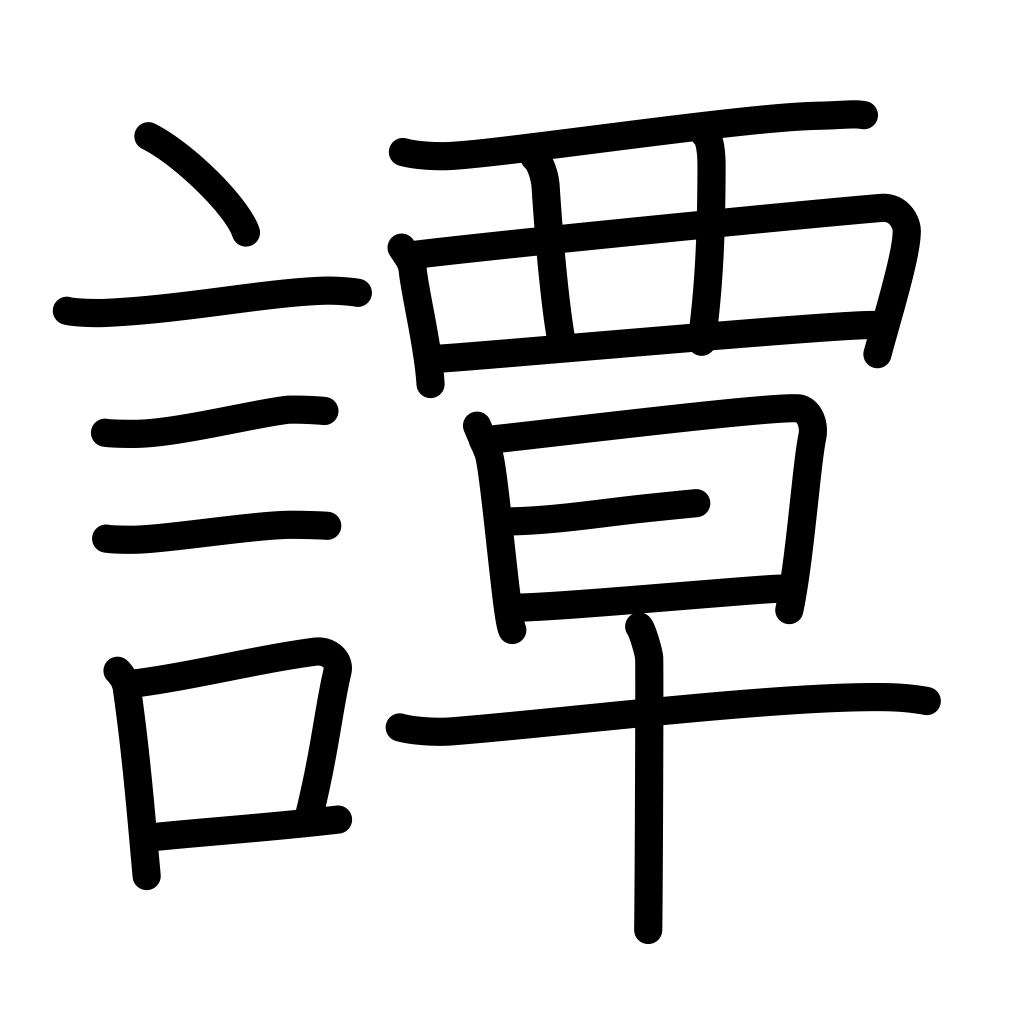
Meaning: talk